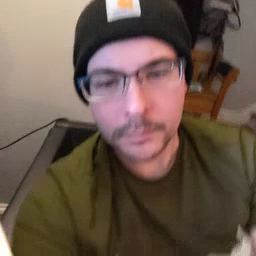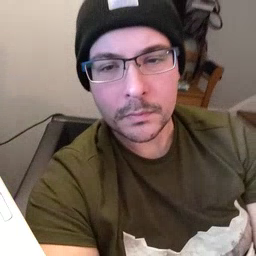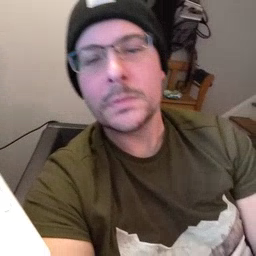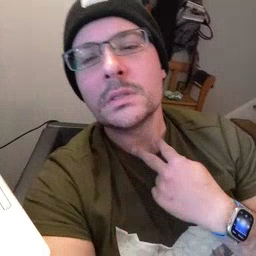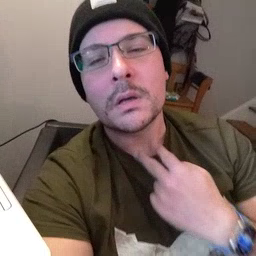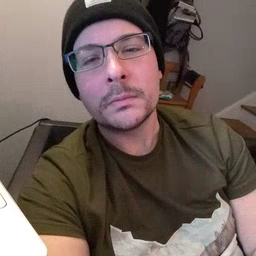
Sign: stuck